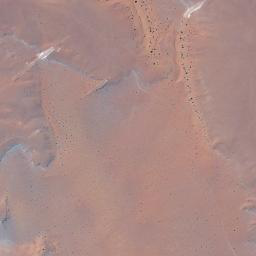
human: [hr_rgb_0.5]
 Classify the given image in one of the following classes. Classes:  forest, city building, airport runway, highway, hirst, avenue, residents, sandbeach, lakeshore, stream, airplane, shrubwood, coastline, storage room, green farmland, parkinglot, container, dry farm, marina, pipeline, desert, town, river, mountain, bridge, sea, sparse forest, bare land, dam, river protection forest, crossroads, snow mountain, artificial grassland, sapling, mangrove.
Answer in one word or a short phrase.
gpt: desert